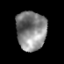
Tissue: prostate
Cell type: Epithelial cells
Senescence score: 0.3605
Nuclear area (px): 1152
Mean DAPI intensity: 132.641